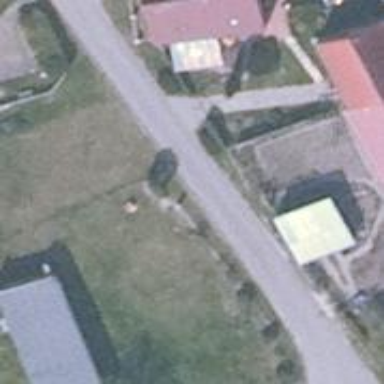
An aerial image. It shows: Paved residential road.